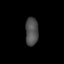
Tissue: lung
Cell type: Endothelial cells
Senescence score: 0.587
Nuclear area (px): 357
Mean DAPI intensity: 78.829